Question: How do I have a paragraph in between two photos that are like < > (see photo example)? Photos are like rectangles, so how do I fit something in the space between?
This is what I'd like to do:

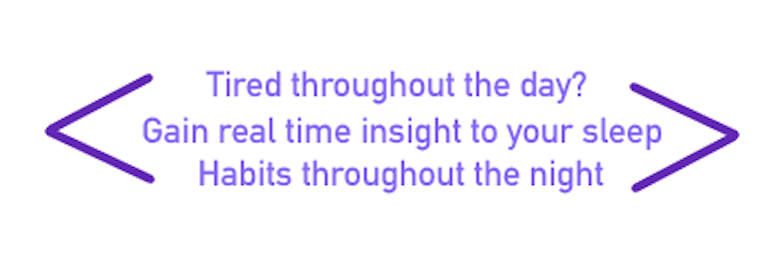
Answer: I typically wouldn't answer considering you showed no effort, but I was interested in throwing this together.
So, you could easily use flexbox and create a container wrapping 3 parts. I am using '$lt;' and '>' for the chevrons, but you could put images in that div as well if you wanted.
'''
.chevron-container {
display: flex;
flex-direction: row;
align-content: center;
justify-content: center;
max-width: 250px;
}
.chevron-icon {
display: flex;
align-self: center;
font-size: 60px;
}
.chevron-text {
display: flex;
align-self: center;
text-align: center;
padding: 5px;
}
'''
'''
<div class="chevron-container">
<div class="chevron-icon">&lt</div>
<div class="chevron-text">
This Is My Sentence Between Two Chevrons.
</div>
<div class="chevron-icon">&gt</div>
</div>
'''